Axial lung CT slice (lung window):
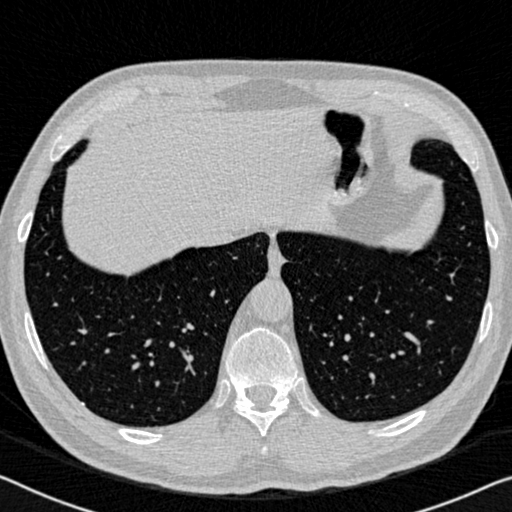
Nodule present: no